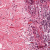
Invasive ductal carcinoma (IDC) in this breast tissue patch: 0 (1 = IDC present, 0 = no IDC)